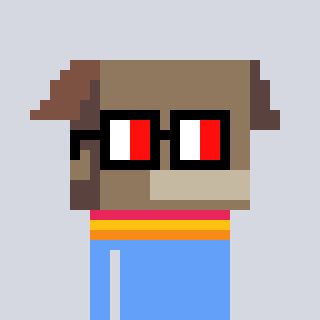
a pixel art character with square glasses with black frames and red eyes, a box-shaped head and a blue-colored body on a cool background